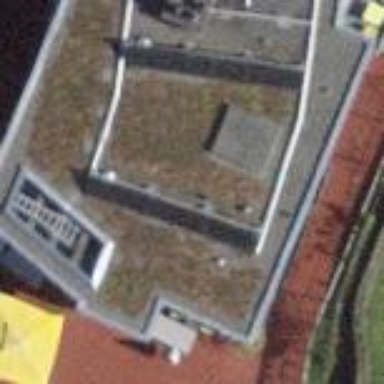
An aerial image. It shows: Residential building with flat red roof.